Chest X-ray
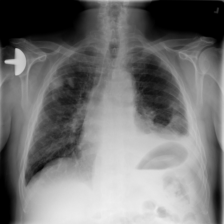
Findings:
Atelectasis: negative
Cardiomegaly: negative
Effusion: positive
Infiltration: negative
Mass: negative
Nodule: positive
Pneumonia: negative
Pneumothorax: negative
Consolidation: negative
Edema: negative
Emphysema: negative
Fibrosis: negative
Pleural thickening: negative
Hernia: negative